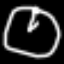
Label: clock